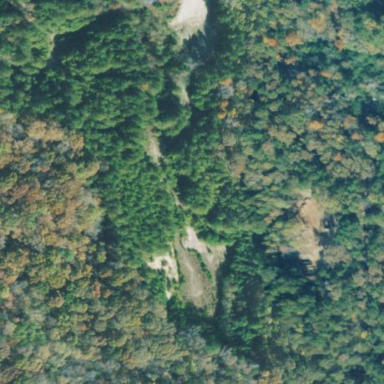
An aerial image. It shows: Forest area.